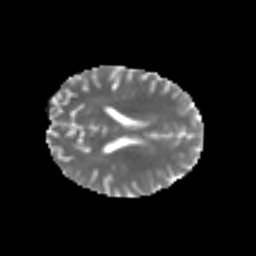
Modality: MD
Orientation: axial
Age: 25
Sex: male
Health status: healthy